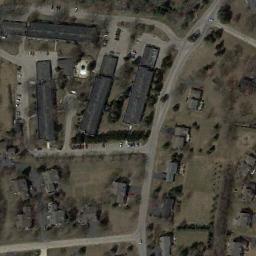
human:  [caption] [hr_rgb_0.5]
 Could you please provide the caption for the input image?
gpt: The medium residential area has some houses of different sizes and some roads go through the medium residential area .

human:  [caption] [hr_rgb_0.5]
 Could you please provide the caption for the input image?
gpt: The medium residential is on the bare land next to the road .

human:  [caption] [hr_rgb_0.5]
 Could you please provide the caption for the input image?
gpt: There are many buildings of different shapes and sizes in medium residential area .

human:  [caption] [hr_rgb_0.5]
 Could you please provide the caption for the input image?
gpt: There are few houses in medium - sized areas .

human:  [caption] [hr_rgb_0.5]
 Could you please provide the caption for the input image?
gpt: There are some black buildings on brown lawns on the medium residential area .